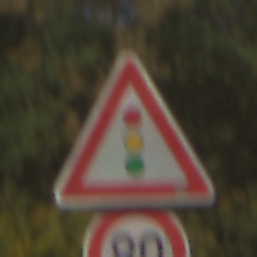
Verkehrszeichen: Lichtzeichenanlage
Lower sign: Geschwindigkeit80
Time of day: MorningAfternoon
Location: Outdoor (Suburban)
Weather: Clear
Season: NotSpecified
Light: Natural